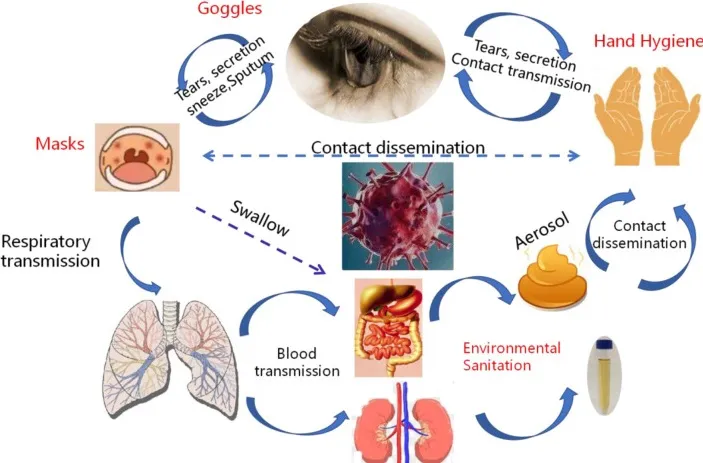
The transmission pathways of the SARS-CoV-2 in vitro and in vivo. Although direct droplet transmission is the main route route of transmission, fecal excretion, environmental contamination, and fomites might contribute to viral transmission. The prevention and control principles of infectious diseases should include the control of spatter and droplet transmission, contact transmission, fecal-eye transmission, nasal-eye transmission, oral-eye transmission, and the transmission of ocular secretions and tears.
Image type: pathology (giemsa)